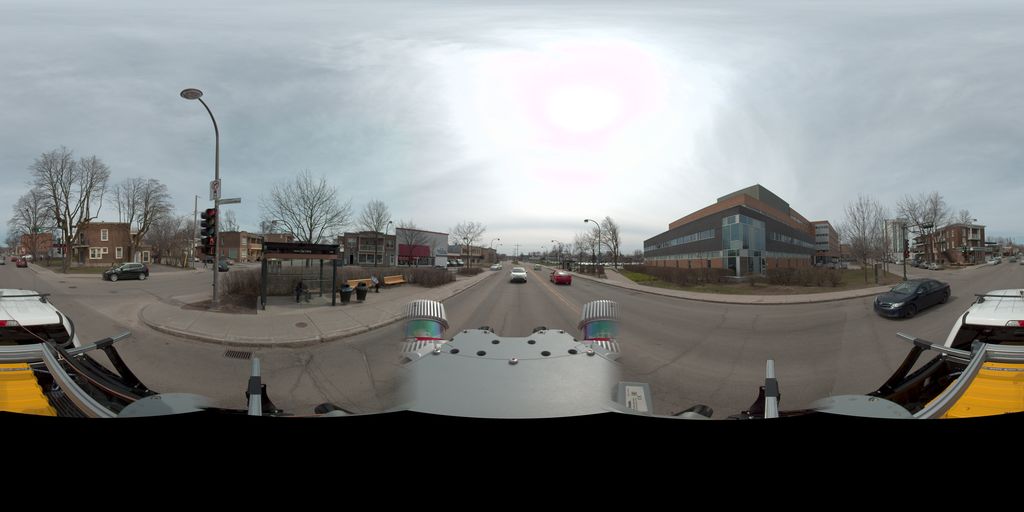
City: quebec_city